Interaction volume radius: 5 \u00c5
Interaction volume height: 45 \u00c5
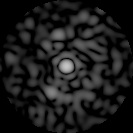
Disorder parameter: 0.8459